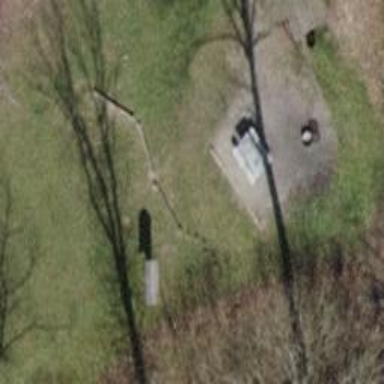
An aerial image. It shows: Bench and picnic table in leisurely setting.